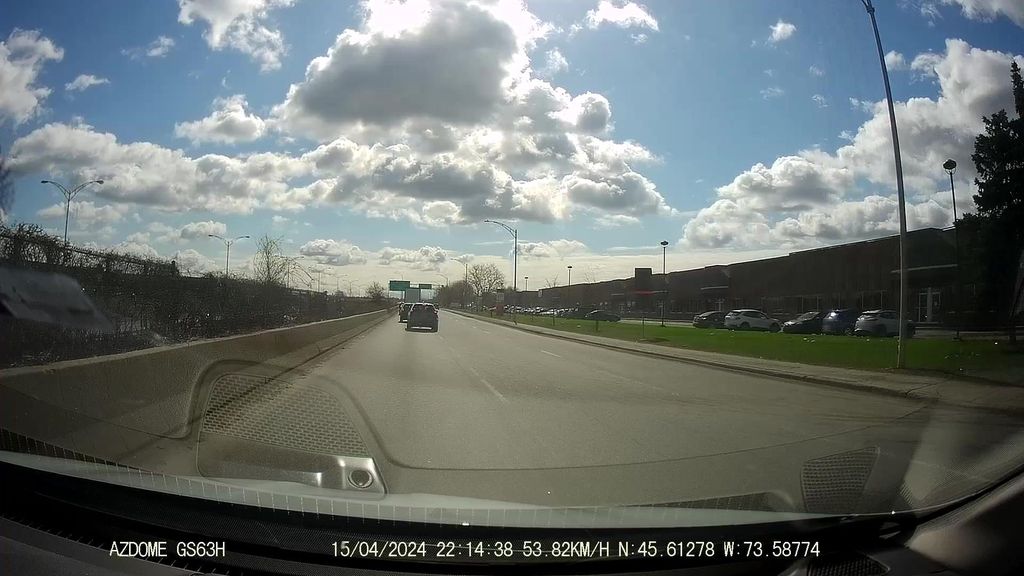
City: montreal